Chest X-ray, PA view. Patient: 56 years old, sex F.
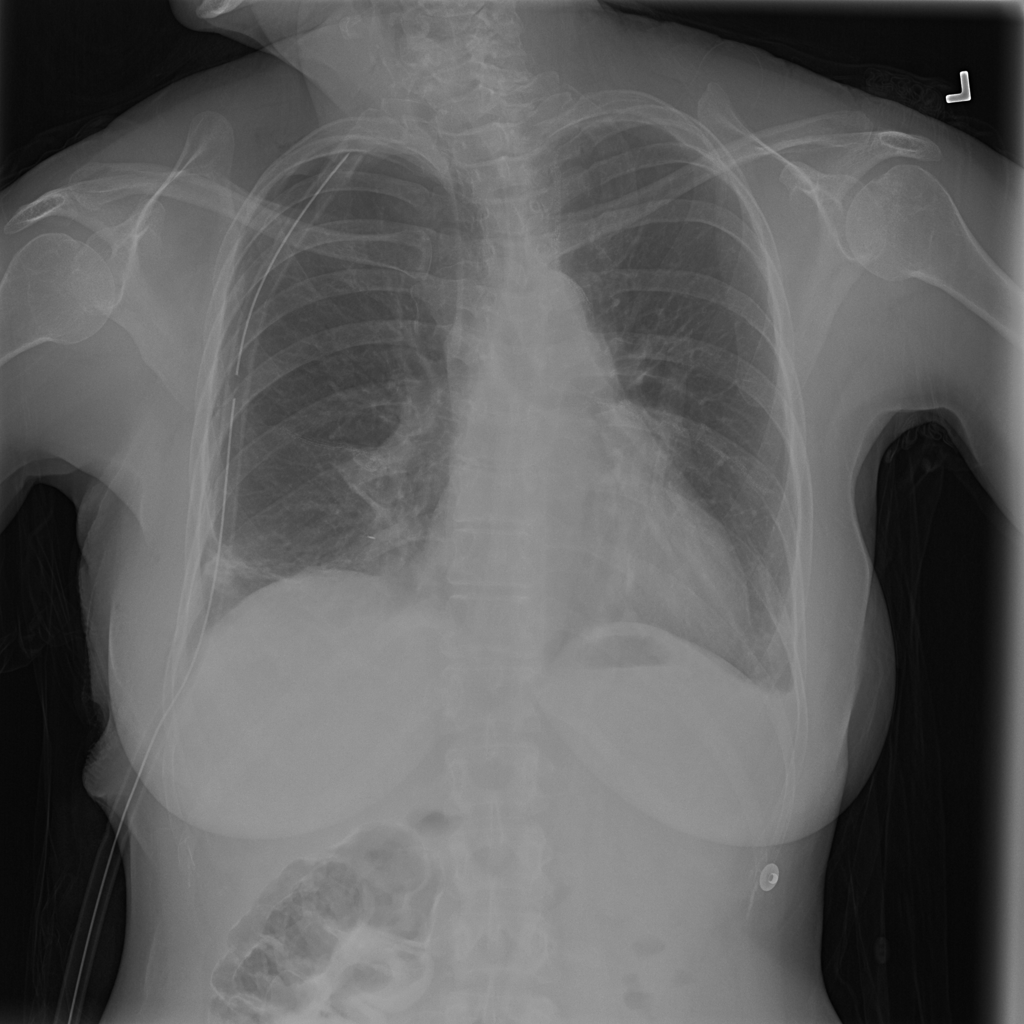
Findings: Atelectasis, Mass